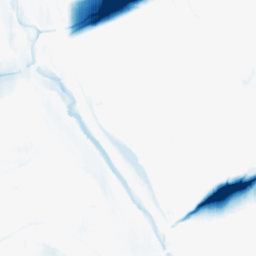
Category: morphological
Decomposition family: morphological_ellipse
Decomposition parameters: operation: closing
width: 50
height: 5
Upsampling method: fft_zeropad
Upsampling parameters: scale: 2
Upsampling scale: 2